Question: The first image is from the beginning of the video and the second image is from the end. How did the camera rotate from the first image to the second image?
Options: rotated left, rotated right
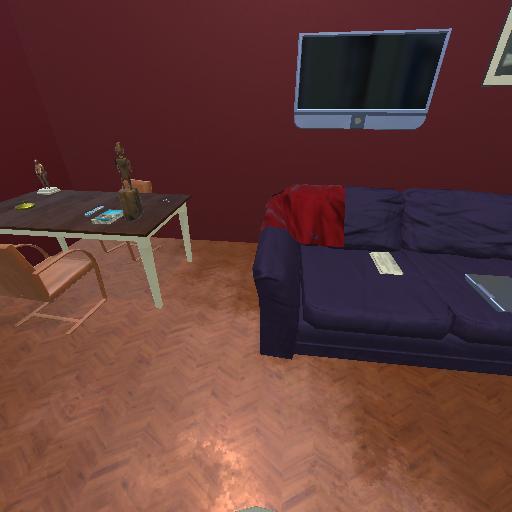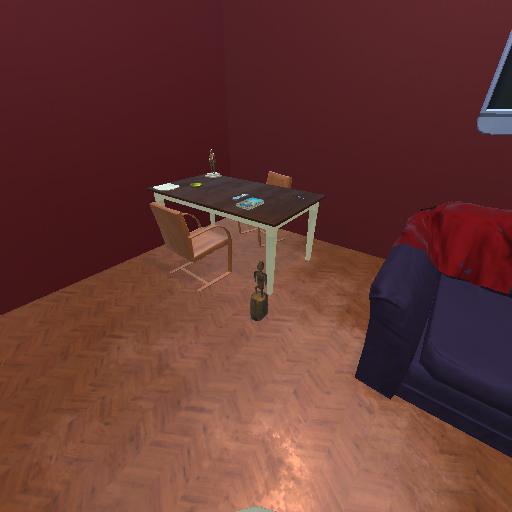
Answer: rotated left